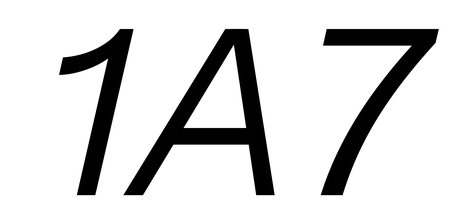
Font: InstrumentSans-Italic_Italic